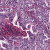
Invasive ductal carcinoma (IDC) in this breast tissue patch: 0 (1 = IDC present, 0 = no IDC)